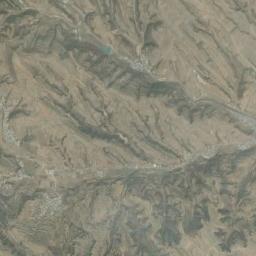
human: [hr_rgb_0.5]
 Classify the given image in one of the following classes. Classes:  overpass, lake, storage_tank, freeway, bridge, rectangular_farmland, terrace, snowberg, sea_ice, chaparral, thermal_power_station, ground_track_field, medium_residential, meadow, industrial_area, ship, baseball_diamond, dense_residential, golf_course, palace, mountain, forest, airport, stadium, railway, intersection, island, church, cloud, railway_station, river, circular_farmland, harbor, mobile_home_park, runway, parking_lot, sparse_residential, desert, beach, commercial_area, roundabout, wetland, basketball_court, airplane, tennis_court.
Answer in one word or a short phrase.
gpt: mountain